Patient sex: M
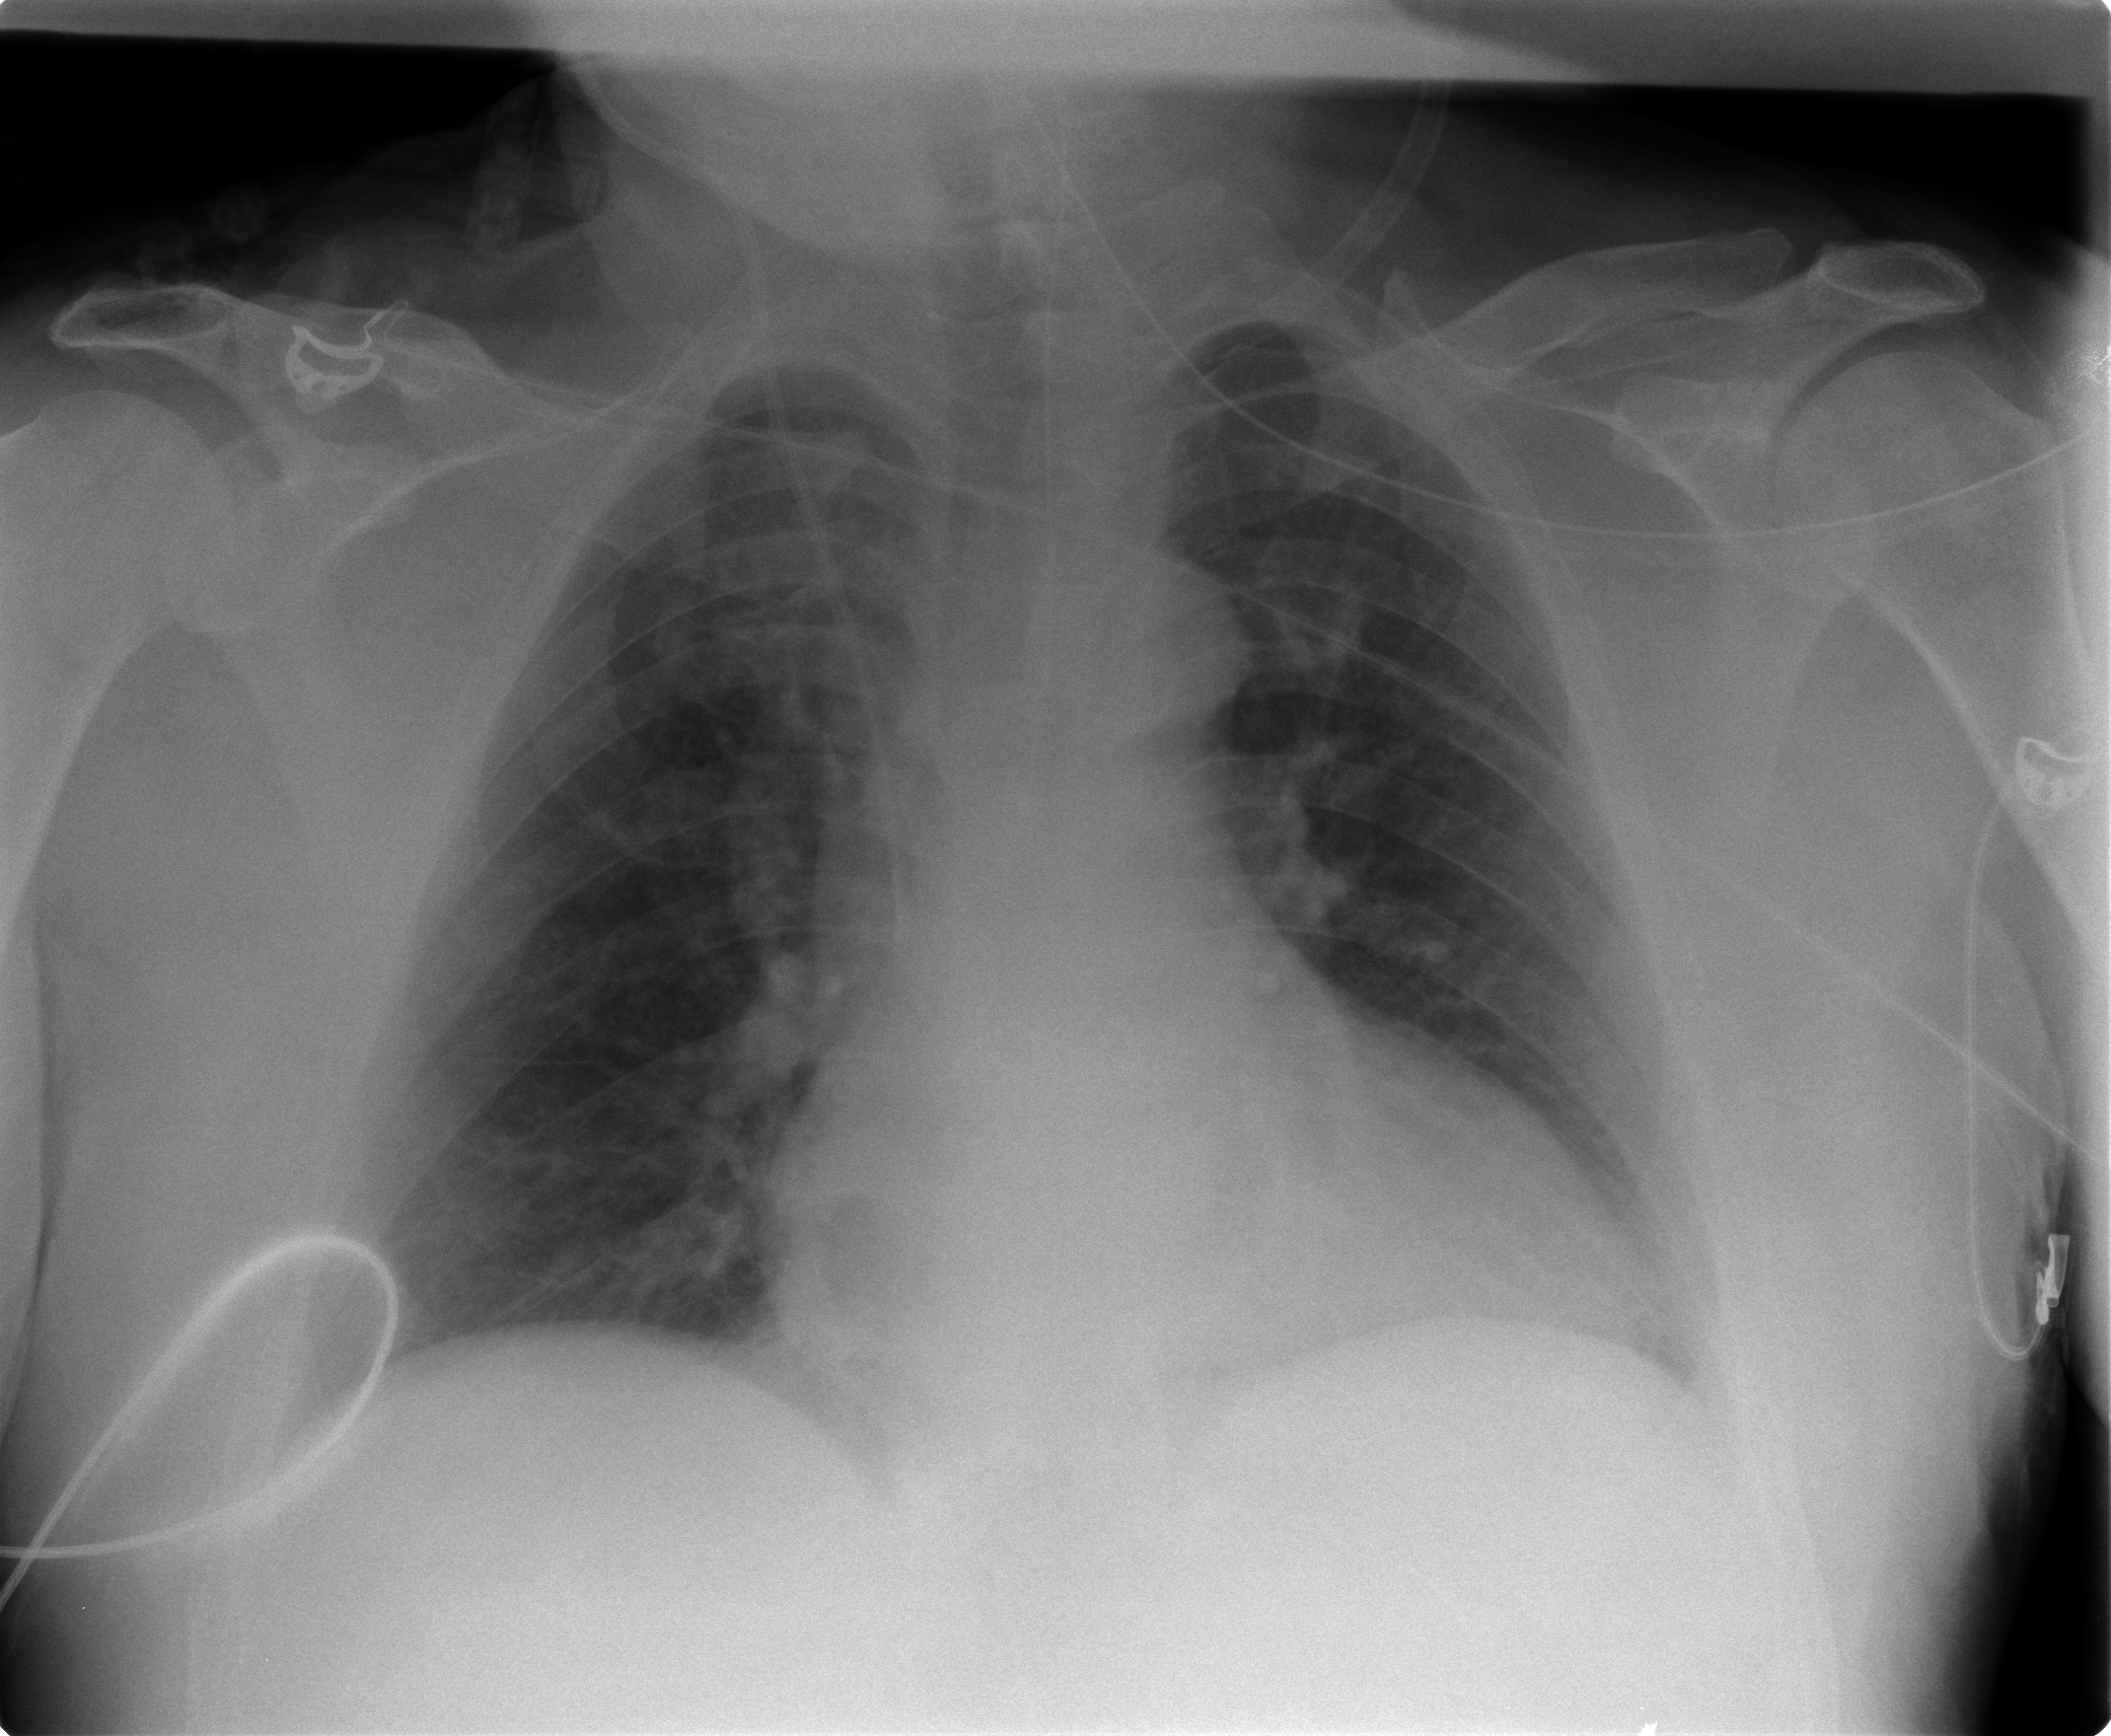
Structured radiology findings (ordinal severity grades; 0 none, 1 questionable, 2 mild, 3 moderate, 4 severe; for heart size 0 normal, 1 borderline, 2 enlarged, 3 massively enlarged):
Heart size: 2
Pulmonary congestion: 1
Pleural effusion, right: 0
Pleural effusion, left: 0
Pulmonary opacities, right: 0
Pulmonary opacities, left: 0
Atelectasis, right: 0
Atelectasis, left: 0